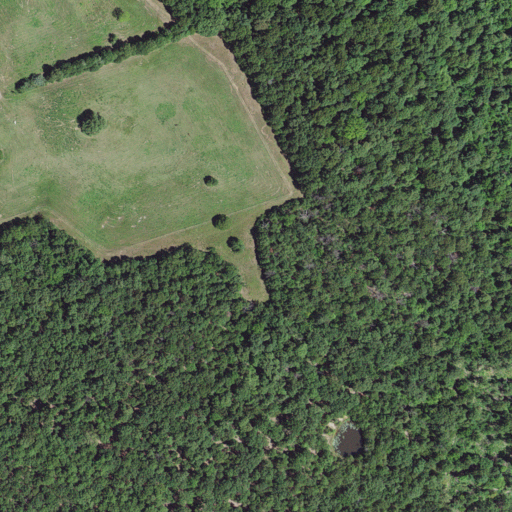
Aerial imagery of mountain in Arkansas named Fultz Mountain containing deciduous forest, pasture, and mixed forest